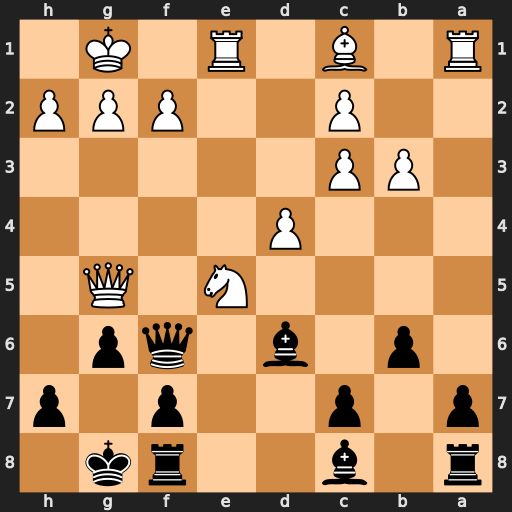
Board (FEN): r1b2rk1/p1p2p1p/1p1b1qp1/4N1Q1/3P4/1PP5/2P2PPP/R1B1R1K1
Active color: b
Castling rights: -
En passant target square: -
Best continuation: Qxg5 Bxg5 f6 Bh6 fxe5